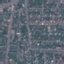
Label: Residential